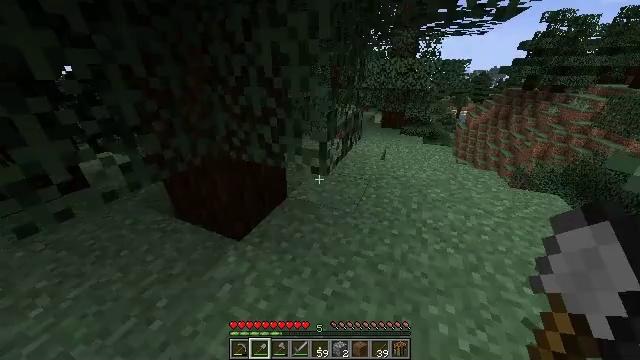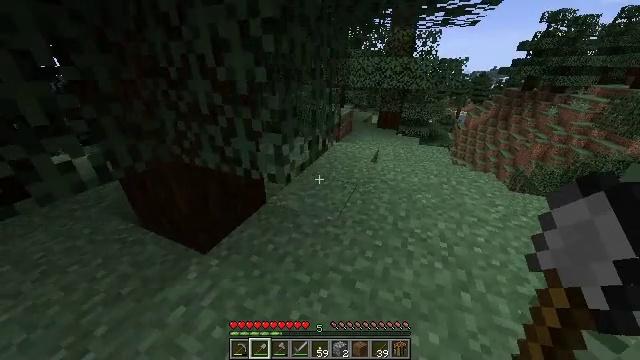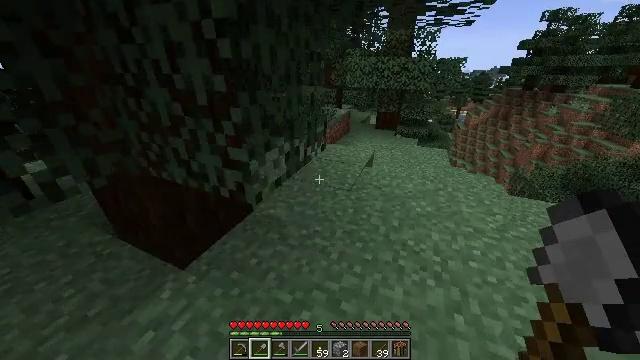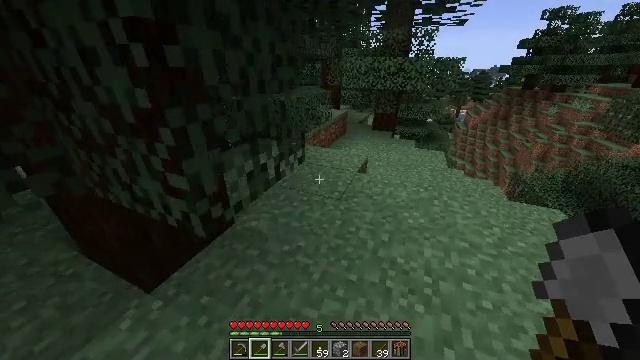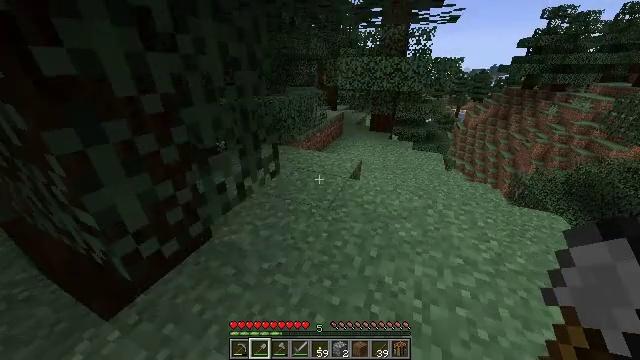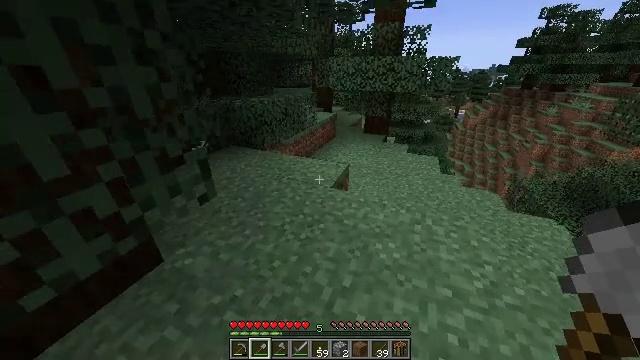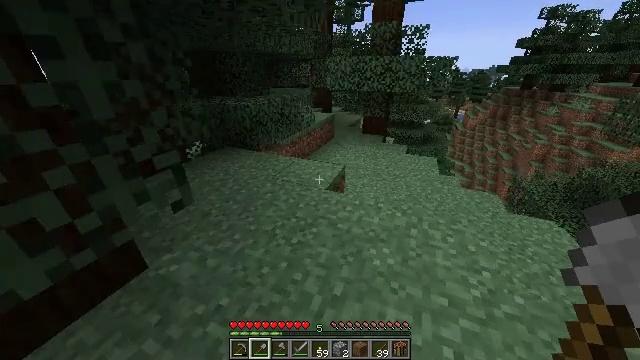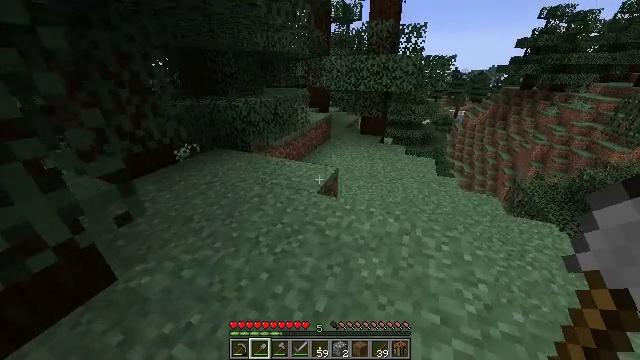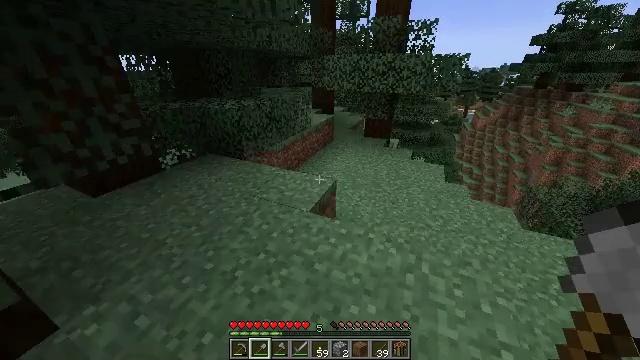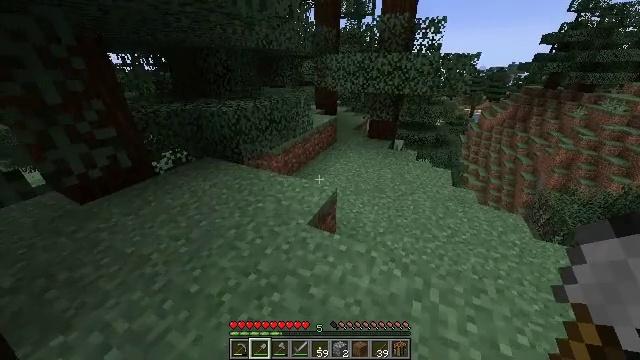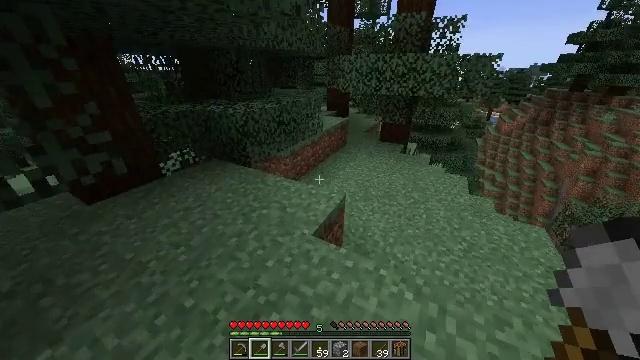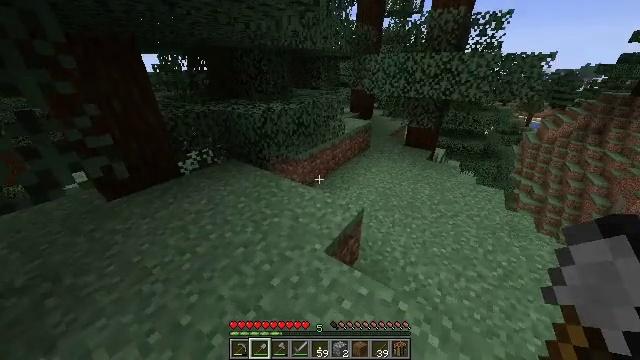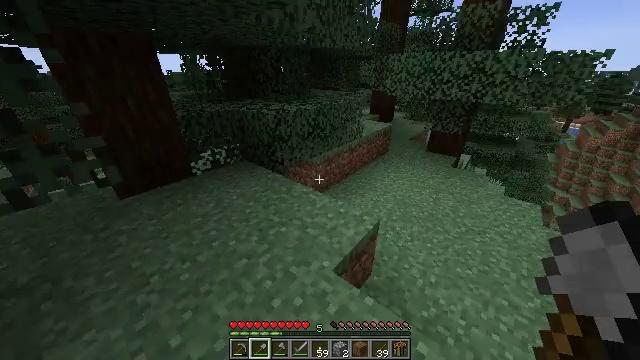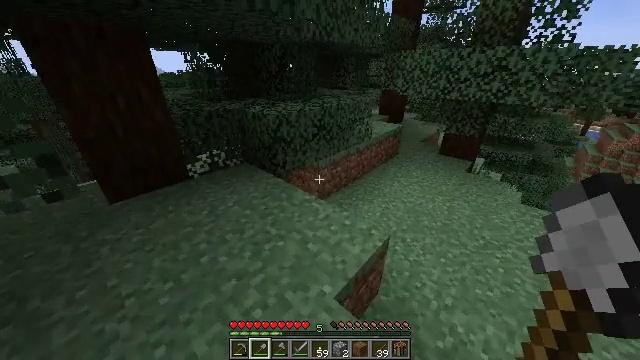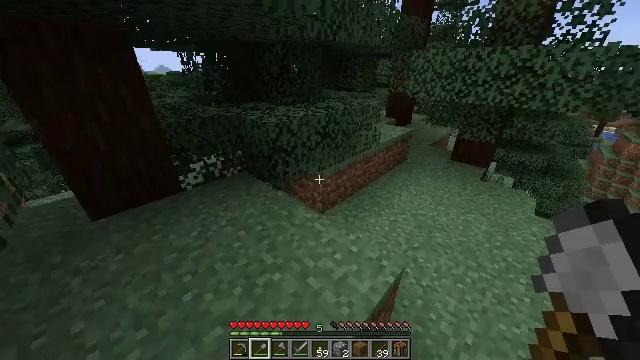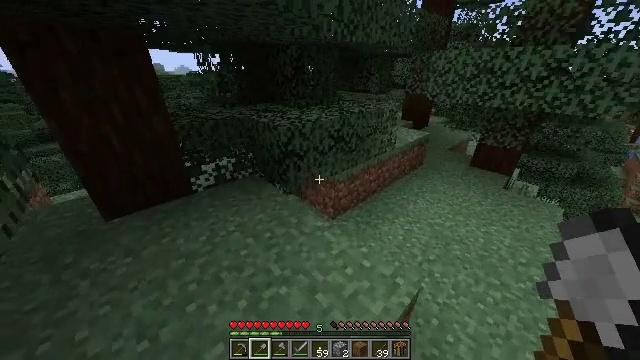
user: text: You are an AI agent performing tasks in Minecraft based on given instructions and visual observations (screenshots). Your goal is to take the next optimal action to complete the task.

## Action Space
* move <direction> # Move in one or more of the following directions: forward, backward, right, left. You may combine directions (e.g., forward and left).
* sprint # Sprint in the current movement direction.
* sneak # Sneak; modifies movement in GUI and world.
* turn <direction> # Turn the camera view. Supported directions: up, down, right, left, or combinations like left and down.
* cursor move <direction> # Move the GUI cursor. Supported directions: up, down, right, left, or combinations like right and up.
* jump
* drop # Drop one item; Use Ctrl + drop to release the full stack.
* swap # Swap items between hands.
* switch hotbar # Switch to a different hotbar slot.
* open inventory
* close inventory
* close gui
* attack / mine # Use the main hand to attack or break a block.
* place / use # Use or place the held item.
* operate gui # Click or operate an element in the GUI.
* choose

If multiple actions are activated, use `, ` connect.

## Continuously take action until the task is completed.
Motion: motion action
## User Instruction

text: Break the spruce leaves to clear the area.
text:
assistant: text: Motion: move forward and move right, sprint
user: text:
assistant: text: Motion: move forward and move right, sprint
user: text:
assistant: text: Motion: move forward and move right, sprint
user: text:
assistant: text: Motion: move forward and move right, sprint
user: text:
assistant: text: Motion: move forward and move right, sprint
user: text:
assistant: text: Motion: move forward and move right, sprint
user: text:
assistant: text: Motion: move forward, sprint
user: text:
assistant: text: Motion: move forward, sprint, turn left
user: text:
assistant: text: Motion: move forward, sprint, turn left
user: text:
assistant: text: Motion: move forward, sprint, turn left
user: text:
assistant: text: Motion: move forward, sprint, turn left
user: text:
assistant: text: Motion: move forward, sprint, turn left
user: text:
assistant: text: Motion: move forward, sprint, turn left
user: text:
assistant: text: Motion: move forward, sprint, turn left
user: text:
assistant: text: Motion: move forward, sprint, turn left
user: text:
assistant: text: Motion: move forward, sprint, turn left
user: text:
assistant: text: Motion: move forward, sprint, turn left
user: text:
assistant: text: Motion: move forward, sprint, turn left
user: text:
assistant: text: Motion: move forward and move right, sprint
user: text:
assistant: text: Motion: move forward and move right, sprint, turn right
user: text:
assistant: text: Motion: move forward and move right, sprint, turn right
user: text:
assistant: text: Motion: move forward and move right, sprint, turn right
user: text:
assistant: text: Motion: move forward and move right, sprint, turn right
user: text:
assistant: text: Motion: move forward and move right, sprint
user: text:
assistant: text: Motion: move forward and move right, sprint
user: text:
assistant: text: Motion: move forward and move right, sprint
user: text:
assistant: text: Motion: move forward and move right, sprint, turn left and up
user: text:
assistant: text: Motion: move forward and move right, sprint, turn left and up
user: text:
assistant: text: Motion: move forward and move right, sprint, turn left
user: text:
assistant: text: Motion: move forward, sprint, turn left